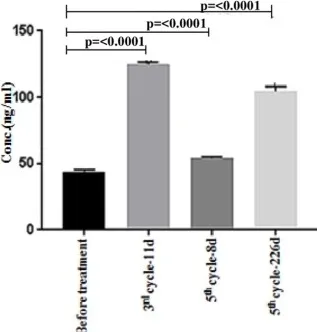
Multiplex analysis of cytokines/chemokines in patient plasma before and after nivolumab treatment, and after progression. (A,B) Significant downregulation of the immune activation biomarkers (IL-10 and CX3CL-1 also known as Fractalkine) at progression (fifth cycle-226 days).
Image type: pathology (immunostaining)